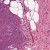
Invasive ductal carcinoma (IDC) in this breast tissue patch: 0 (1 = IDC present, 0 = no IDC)